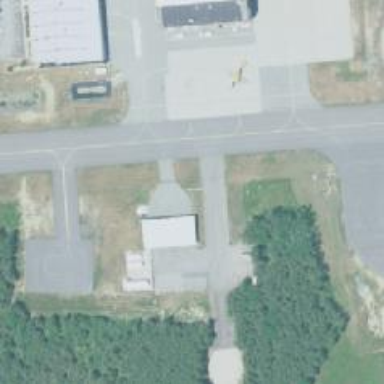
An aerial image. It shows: Image of taxiway at airport.